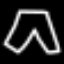
Label: pants